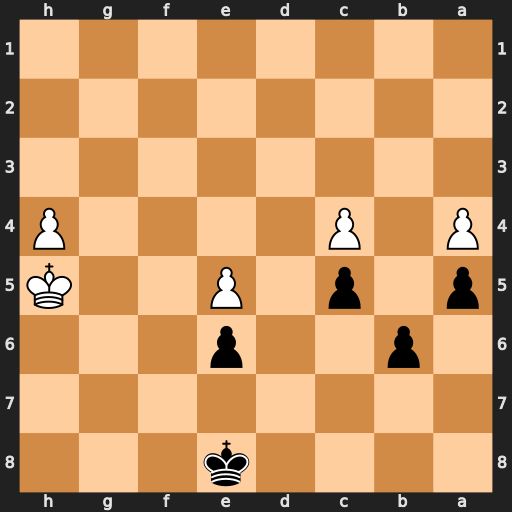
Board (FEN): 4k3/8/1p2p3/p1p1P2K/P1P4P/8/8/8
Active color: b
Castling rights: -
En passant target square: -
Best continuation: b5 cxb5 c4